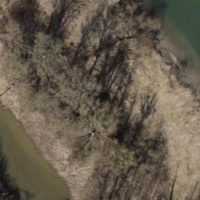
EUNIS habitat code: 41
Species observed at this site:
Ciconia ciconia